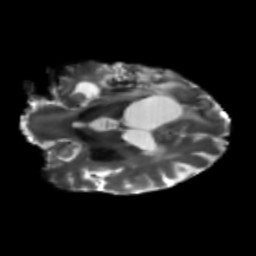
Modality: T2w
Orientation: coronal
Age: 65
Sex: female
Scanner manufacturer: siemens
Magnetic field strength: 3 T
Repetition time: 5.47 s
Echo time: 0.0854 s